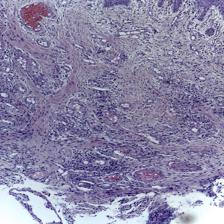
Diagnosis: OSCC